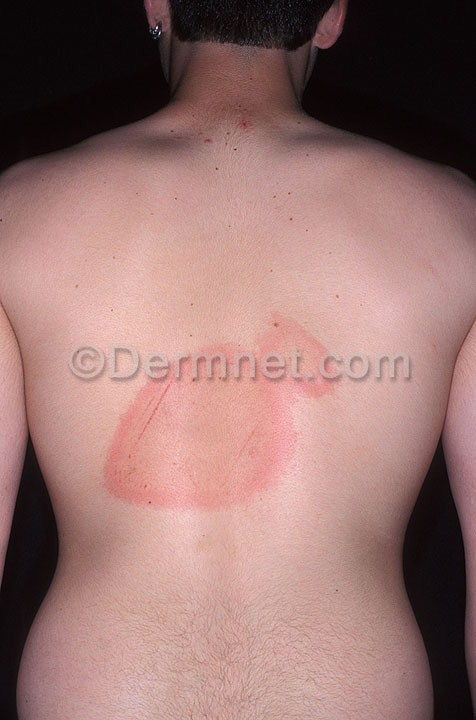
Disease: Urticaria Hives